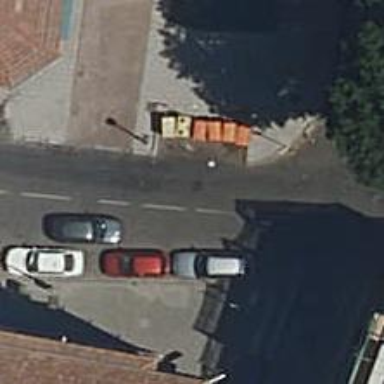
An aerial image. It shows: Recycling container at amenity designated for recycling.